Interaction volume radius: 5 \u00c5
Interaction volume height: 10 \u00c5
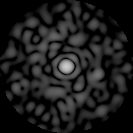
Disorder parameter: 0.8027